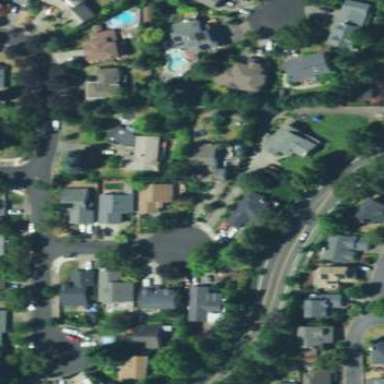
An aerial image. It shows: Single-family residential area.